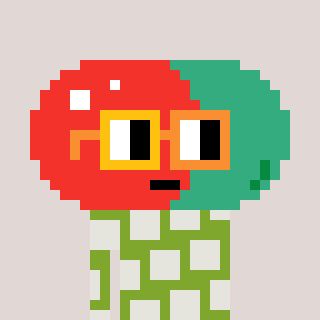
a pixel art character with square yellow and orange glasses, a pill-shaped head and a slimegreen-colored body on a warm background